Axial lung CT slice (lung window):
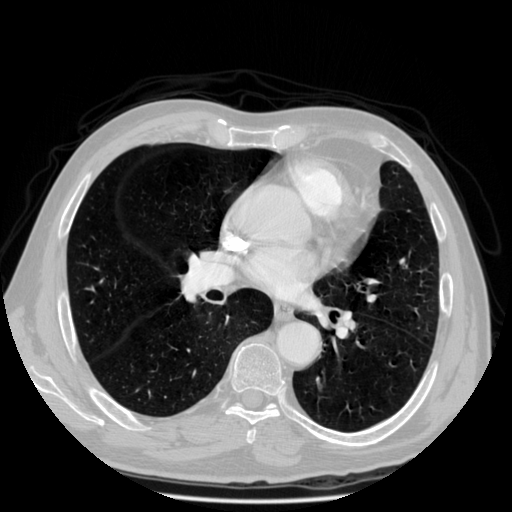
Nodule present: no